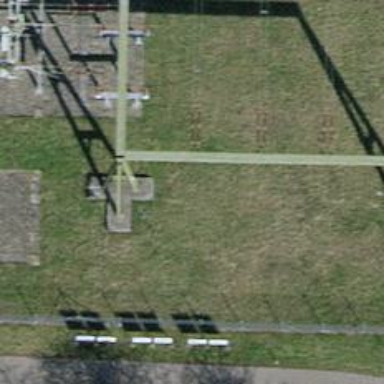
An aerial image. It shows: Insulator used in power equipment.